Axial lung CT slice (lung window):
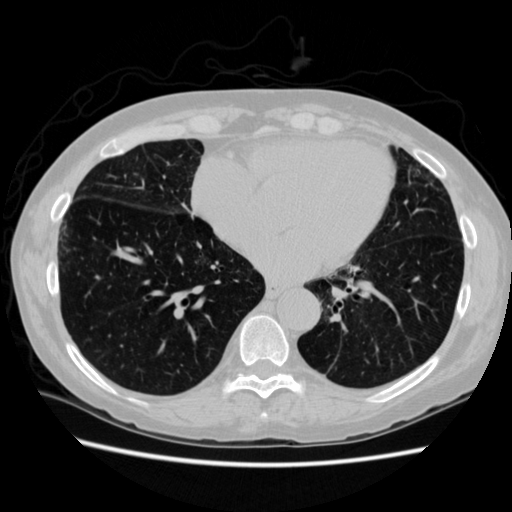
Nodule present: no